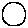
Label: circle